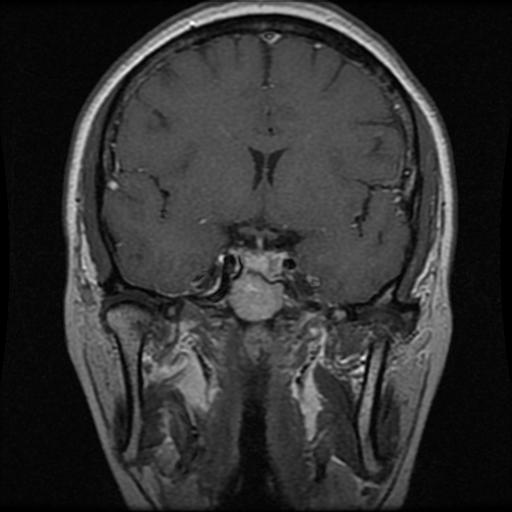
Label: pituitary